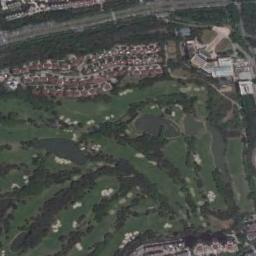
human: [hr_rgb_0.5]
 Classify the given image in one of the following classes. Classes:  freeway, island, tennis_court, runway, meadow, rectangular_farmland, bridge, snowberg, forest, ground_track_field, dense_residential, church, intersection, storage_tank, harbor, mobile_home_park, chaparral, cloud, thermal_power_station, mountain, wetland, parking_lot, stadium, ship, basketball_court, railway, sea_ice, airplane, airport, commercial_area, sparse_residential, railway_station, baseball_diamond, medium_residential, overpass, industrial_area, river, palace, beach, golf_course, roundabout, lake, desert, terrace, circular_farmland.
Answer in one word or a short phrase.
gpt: golf_course